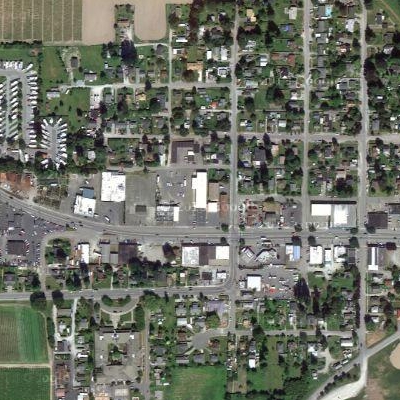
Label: Resident